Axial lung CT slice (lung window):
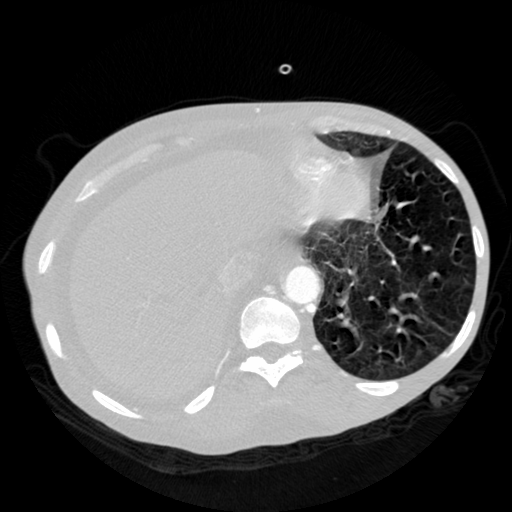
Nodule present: no